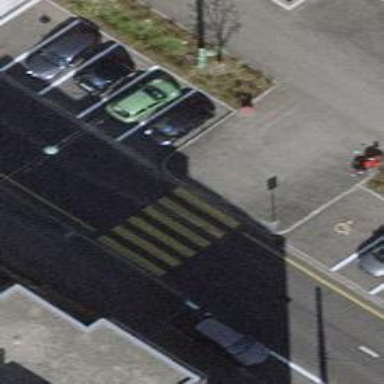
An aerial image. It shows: Marked road crossing.